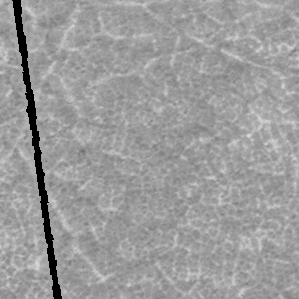
Label: frost